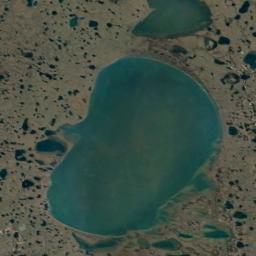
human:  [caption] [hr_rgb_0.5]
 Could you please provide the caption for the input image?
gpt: A big lake and some small lakes lie on a plain and the water is green .

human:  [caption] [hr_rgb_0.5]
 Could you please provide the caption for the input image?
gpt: The lake in the picture is very messy .

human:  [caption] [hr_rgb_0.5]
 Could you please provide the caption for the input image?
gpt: There are many lakes of different shapes and sizes .

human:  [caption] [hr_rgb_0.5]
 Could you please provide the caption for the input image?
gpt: There is an irregularly shaped pale blue lake on the brown ground, With some small lakes next to it .

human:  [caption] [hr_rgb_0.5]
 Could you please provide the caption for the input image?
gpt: There are many lakes with brown earth around .